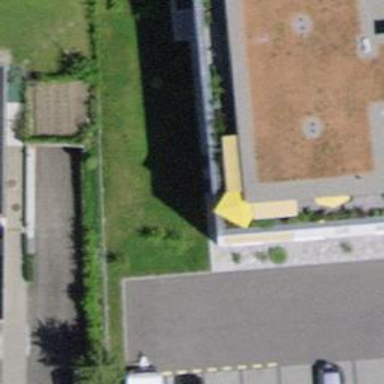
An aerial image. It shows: Police building.